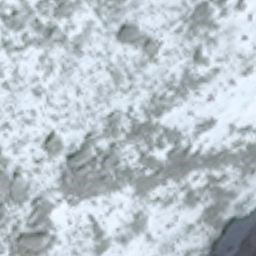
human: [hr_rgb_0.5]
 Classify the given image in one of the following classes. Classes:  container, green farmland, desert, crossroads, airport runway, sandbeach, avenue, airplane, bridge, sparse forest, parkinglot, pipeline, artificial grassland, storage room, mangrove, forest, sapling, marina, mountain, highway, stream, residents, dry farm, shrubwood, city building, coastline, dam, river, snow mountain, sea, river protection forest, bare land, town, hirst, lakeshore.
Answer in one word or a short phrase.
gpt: snow mountain